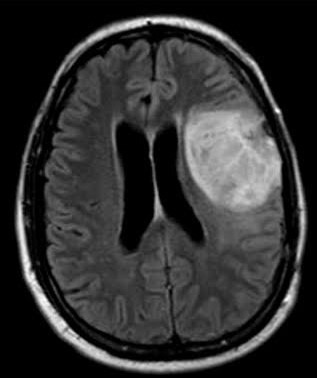
Label: glioma